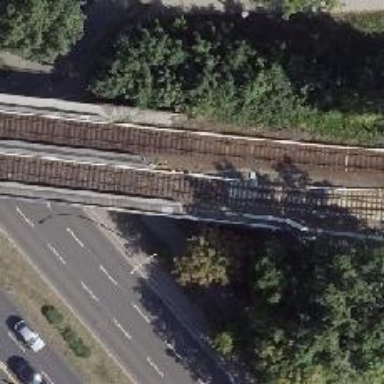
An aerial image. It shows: Bridge for light rail electrified at the bottom.